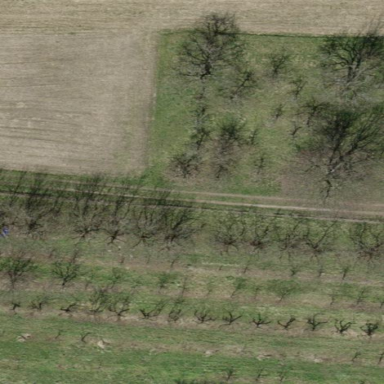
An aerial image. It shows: Orchard.